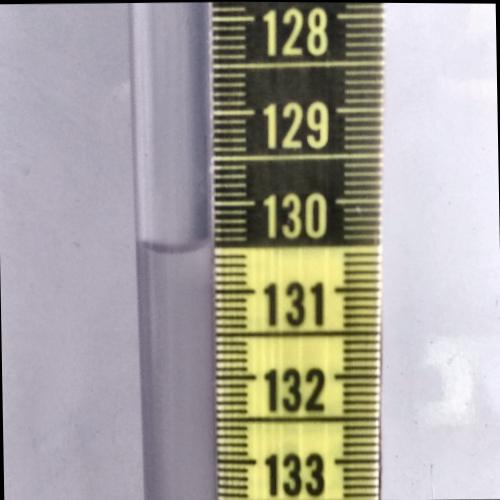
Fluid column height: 130.5 cm